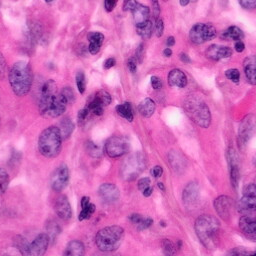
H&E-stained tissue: Pancreatic